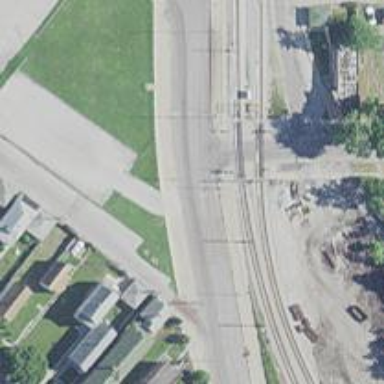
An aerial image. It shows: Level crossing with lights on the railway.